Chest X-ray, PA view. Patient: 4 years old, sex F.
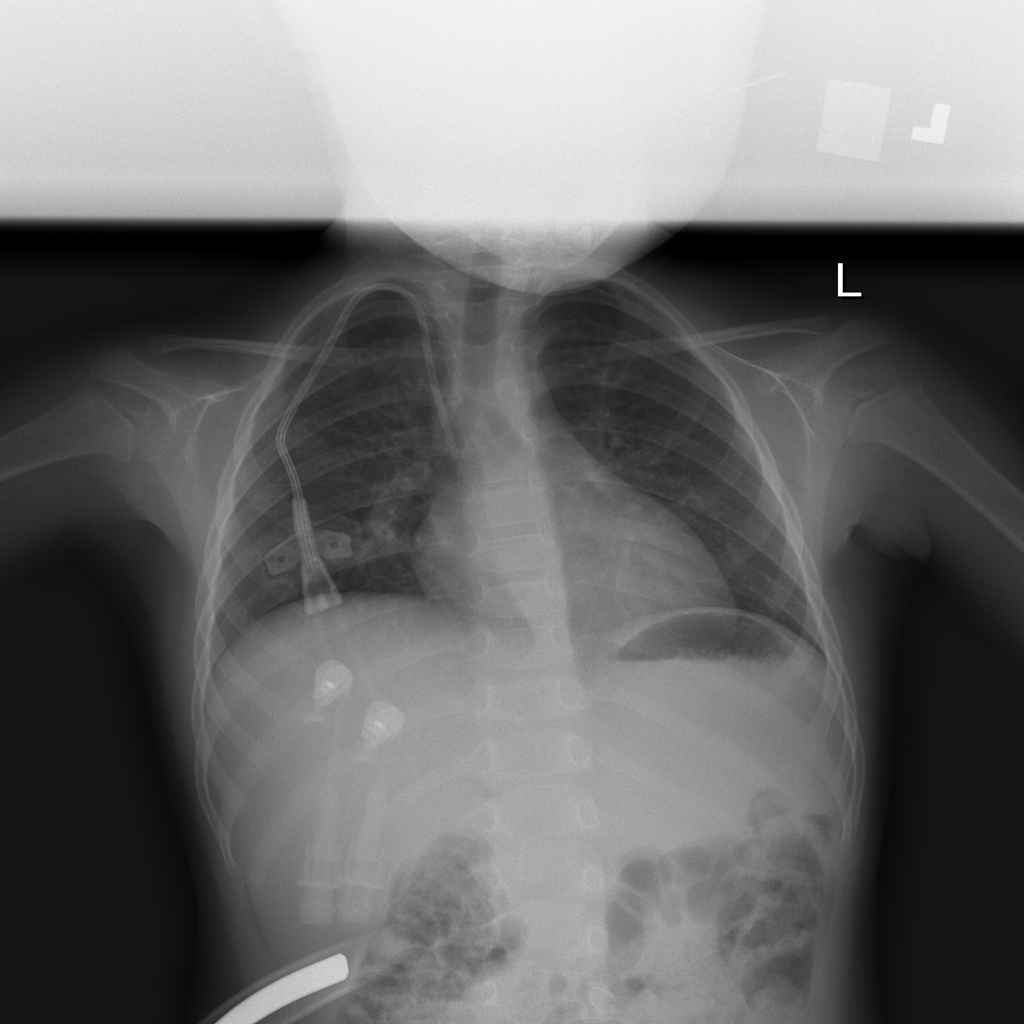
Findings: No Finding